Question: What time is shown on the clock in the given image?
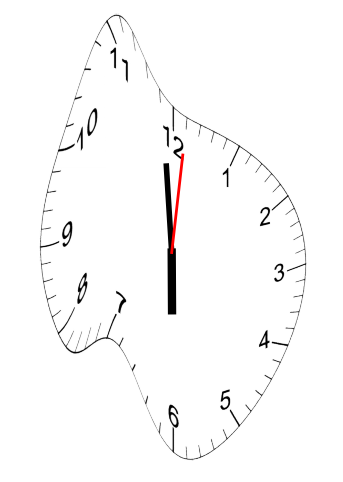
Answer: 05:59:01